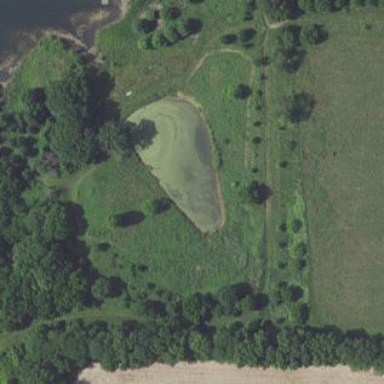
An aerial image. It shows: Pond with natural water.